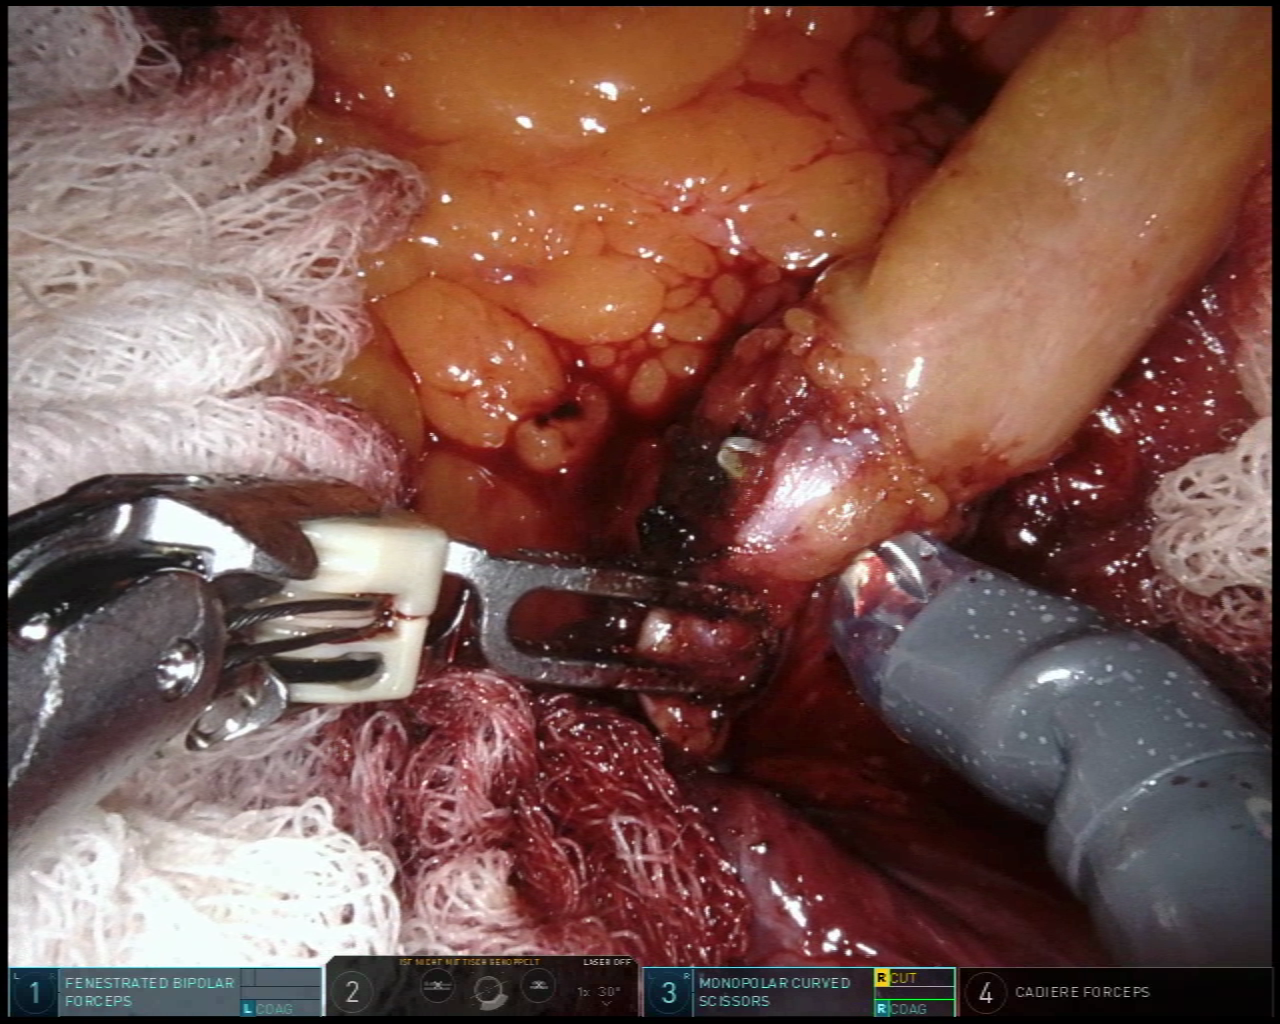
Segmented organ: intestinal_veins
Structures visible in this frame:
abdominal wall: no
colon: no
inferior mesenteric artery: no
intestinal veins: yes
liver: no
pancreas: no
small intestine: no
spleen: no
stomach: no
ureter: no
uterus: no
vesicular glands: no